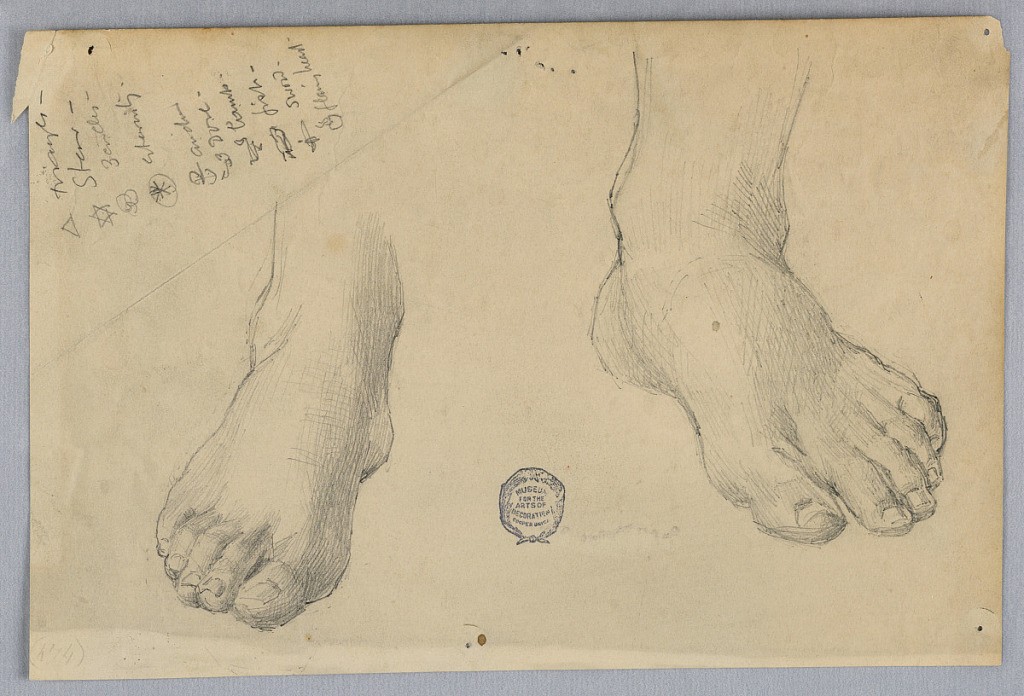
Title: Study of Feet
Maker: Francis Augustus Lathrop, American, 1849–1909
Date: ca. 1895
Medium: Graphite on cream paper
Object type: Drawing
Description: Left and right feet and ankles.  Upper left, a list of symbols and their significance. Symbols include: triangle, star, 3 circles, eternity, anchor, dove, tomb, fish, sword, flaming heart.